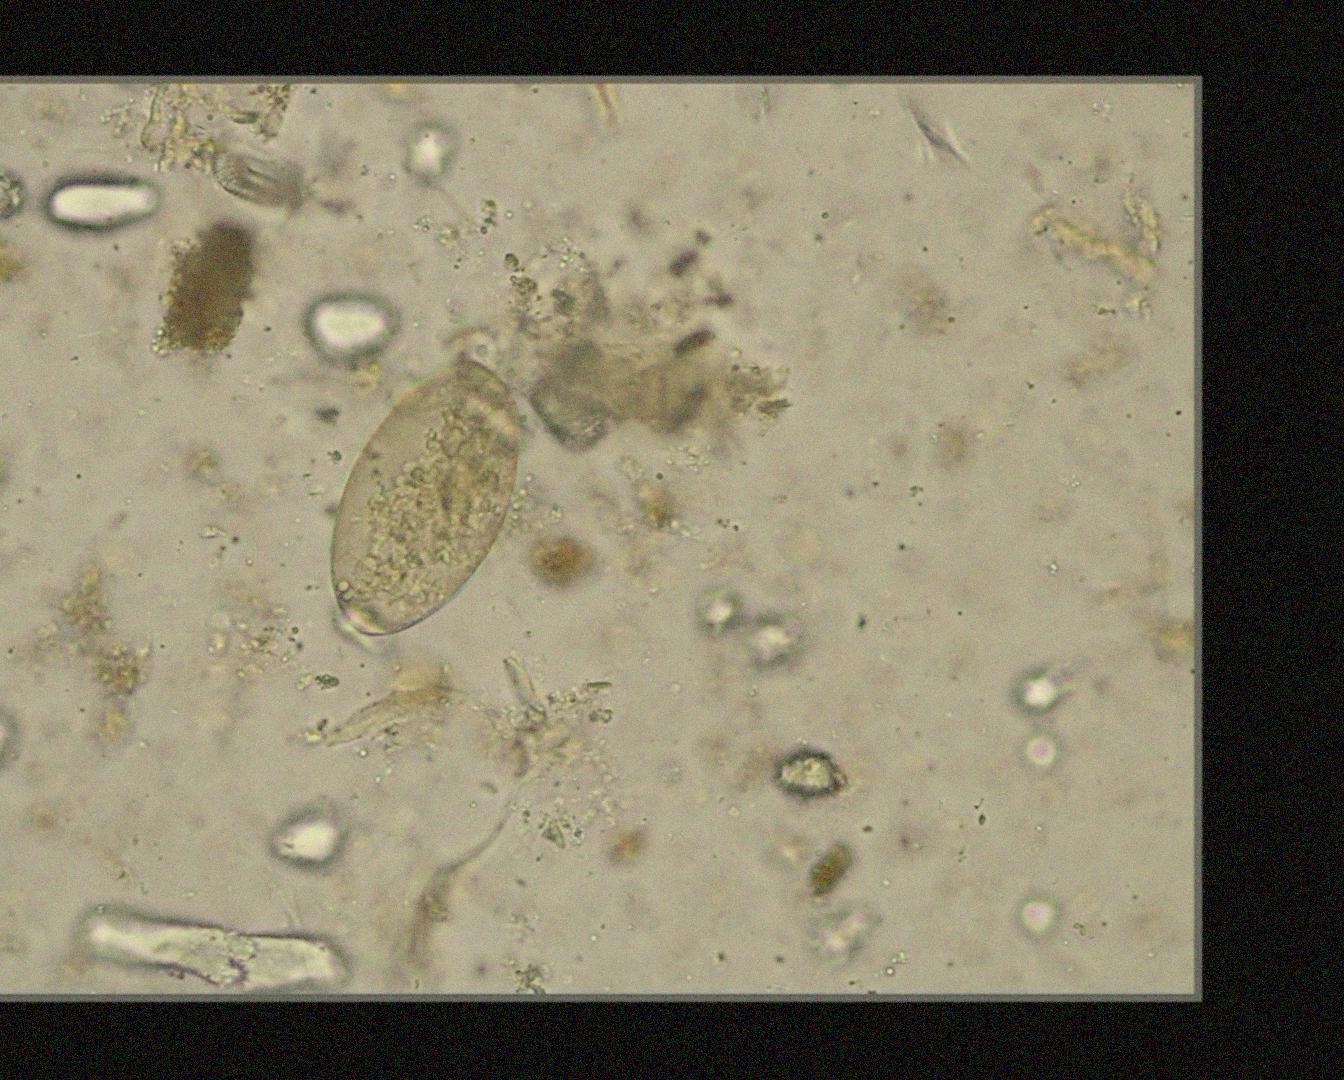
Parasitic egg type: Fasciolopsis buski